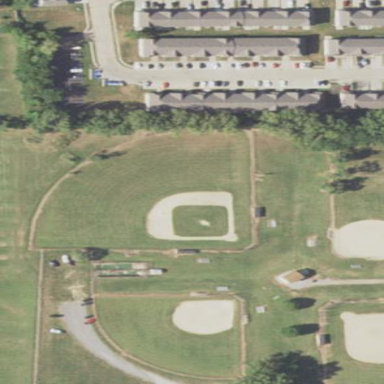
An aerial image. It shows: Baseball pitch for leisure and sports activities.